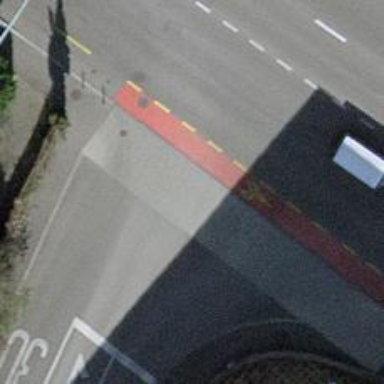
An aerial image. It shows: Unmarked road crossing.